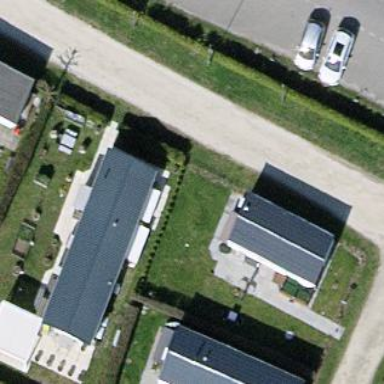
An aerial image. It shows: Static caravan.